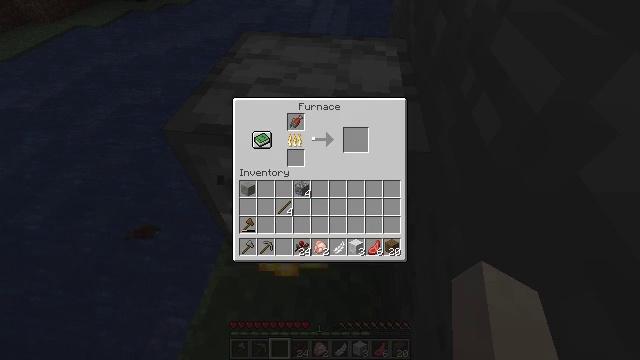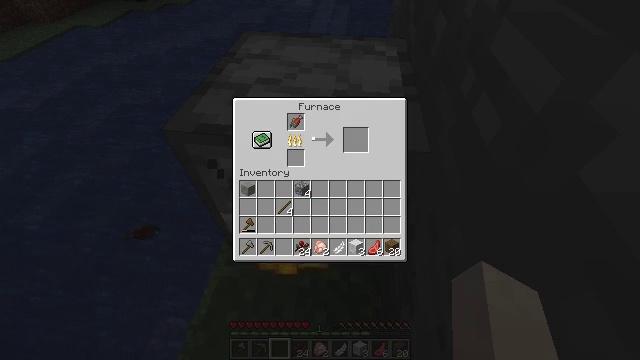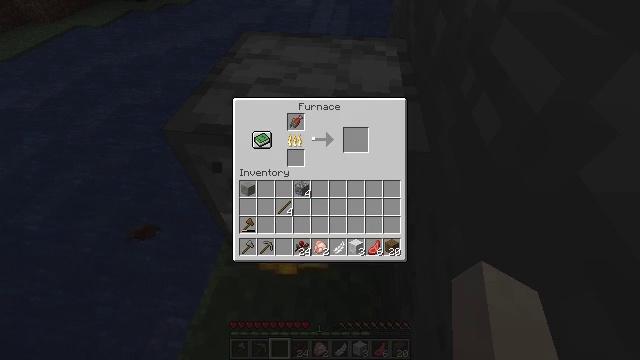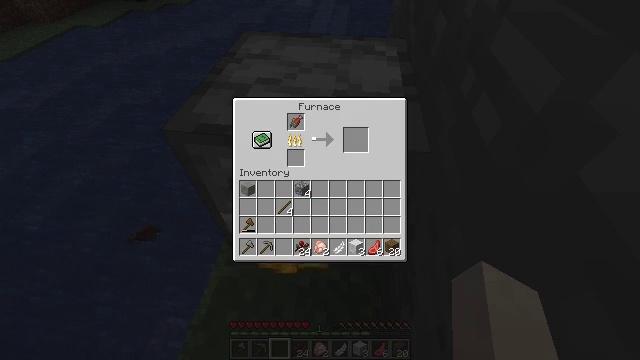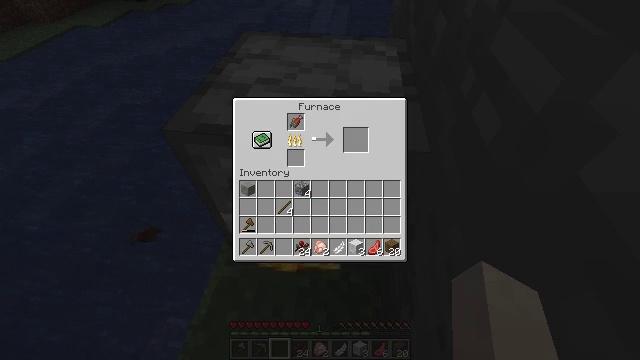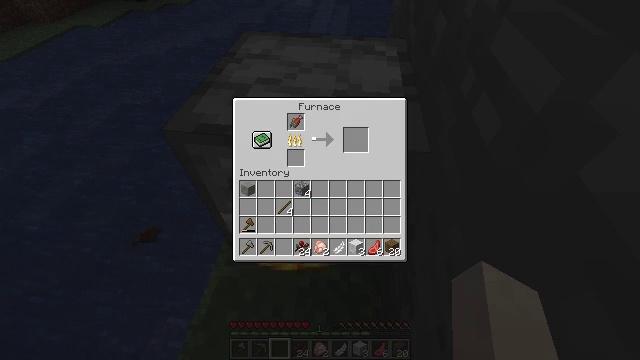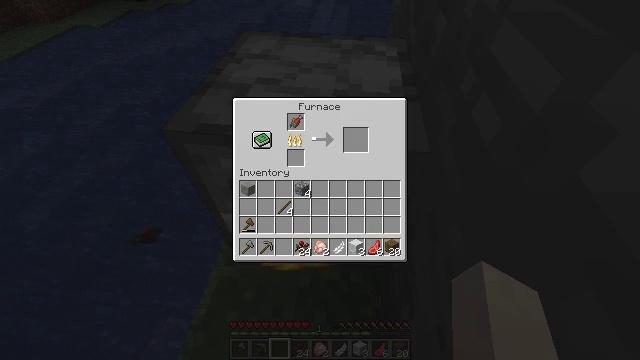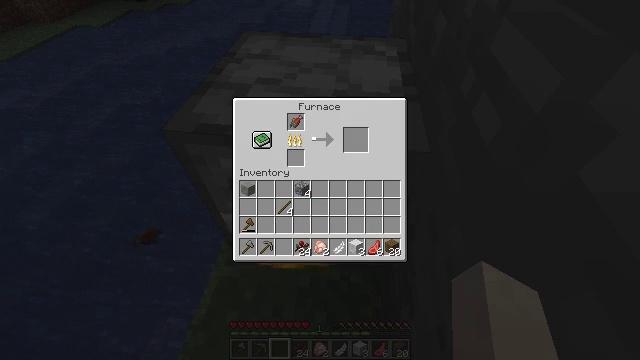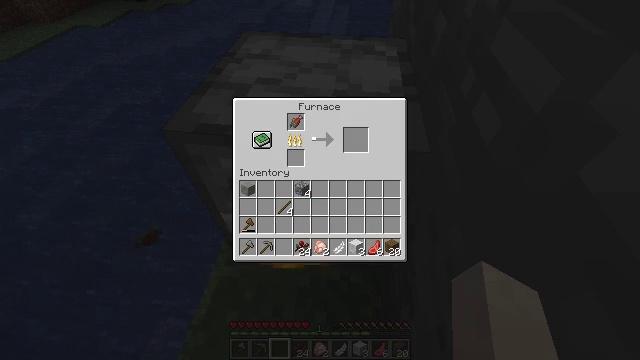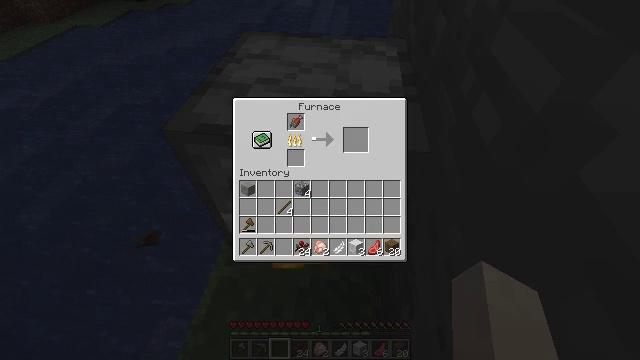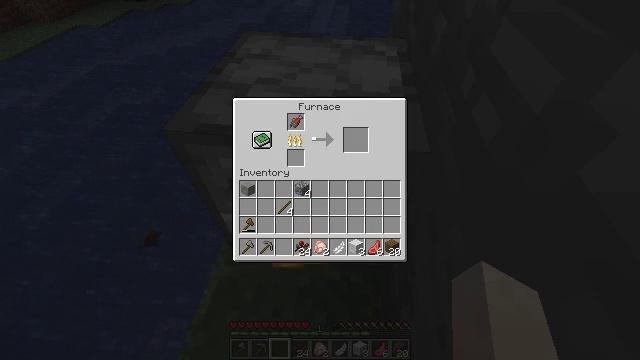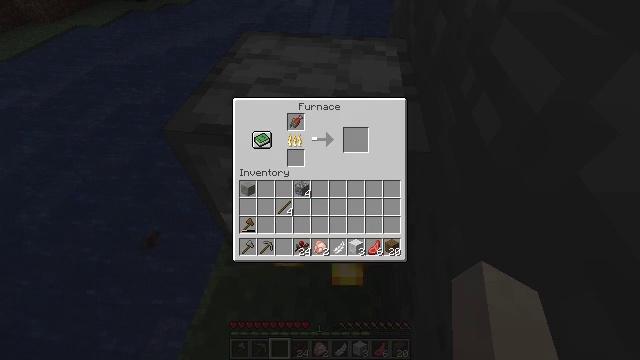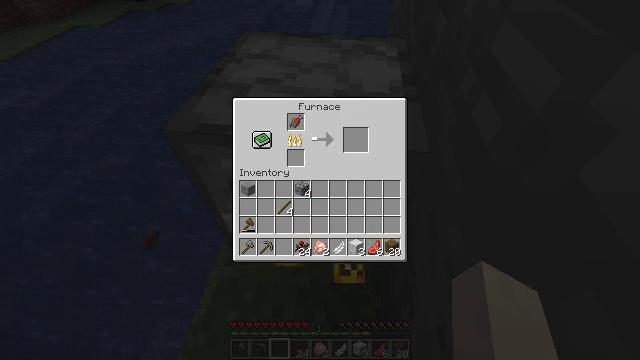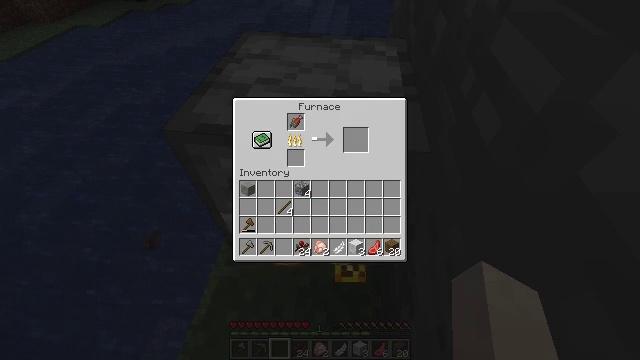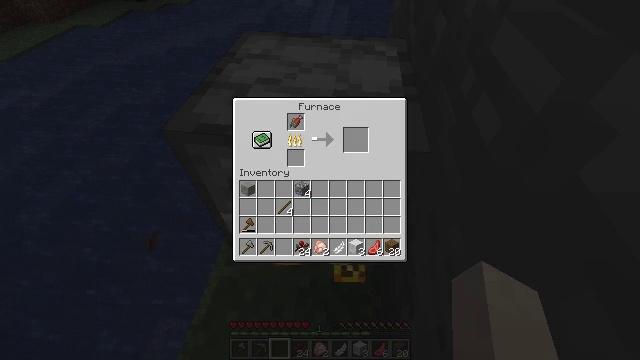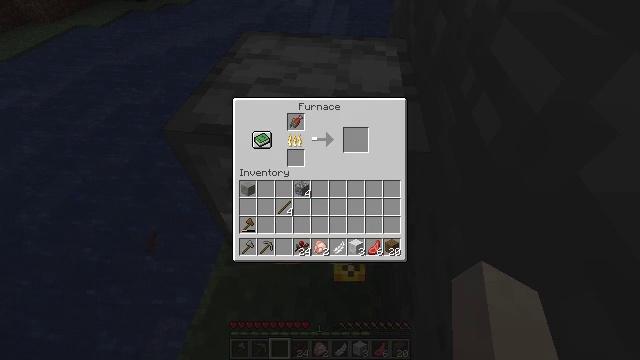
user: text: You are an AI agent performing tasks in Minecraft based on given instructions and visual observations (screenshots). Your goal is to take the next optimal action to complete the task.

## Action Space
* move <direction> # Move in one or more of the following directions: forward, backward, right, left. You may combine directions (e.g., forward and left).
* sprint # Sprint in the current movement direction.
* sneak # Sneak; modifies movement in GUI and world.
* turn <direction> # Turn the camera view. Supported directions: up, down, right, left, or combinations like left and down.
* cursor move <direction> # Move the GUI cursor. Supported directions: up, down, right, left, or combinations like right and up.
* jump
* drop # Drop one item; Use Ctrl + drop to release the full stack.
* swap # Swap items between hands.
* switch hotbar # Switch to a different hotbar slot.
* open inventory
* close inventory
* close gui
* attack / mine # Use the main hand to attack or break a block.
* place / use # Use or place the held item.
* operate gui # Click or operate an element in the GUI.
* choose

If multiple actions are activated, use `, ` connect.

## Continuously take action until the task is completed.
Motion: motion action
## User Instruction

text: Cook a cooked salmon.
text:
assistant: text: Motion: no_op
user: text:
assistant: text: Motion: no_op
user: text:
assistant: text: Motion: no_op
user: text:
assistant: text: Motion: no_op
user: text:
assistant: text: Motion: no_op
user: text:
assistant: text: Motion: no_op
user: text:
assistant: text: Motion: no_op
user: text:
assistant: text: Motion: no_op
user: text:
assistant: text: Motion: no_op
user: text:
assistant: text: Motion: no_op
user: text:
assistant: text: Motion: no_op
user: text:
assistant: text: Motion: no_op
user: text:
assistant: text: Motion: no_op
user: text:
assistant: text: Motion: no_op
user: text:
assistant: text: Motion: no_op
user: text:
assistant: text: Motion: no_op
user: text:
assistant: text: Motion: no_op
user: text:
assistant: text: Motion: no_op
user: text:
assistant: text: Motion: no_op
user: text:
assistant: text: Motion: no_op
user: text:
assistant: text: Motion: no_op
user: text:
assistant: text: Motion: no_op
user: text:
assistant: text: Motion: no_op
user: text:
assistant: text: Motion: no_op
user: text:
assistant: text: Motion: no_op
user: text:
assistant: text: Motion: no_op
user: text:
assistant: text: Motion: no_op
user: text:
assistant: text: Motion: no_op
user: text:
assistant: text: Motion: no_op
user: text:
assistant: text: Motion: no_op